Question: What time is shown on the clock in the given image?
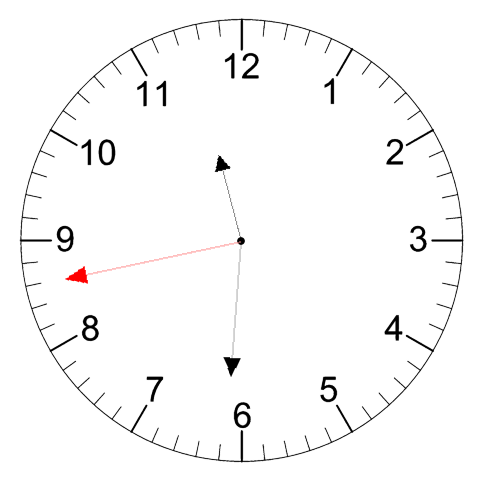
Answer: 11:30:43